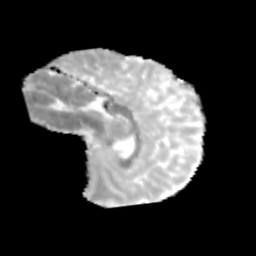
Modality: MD
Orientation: sagittal
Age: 13
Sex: male
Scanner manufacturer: siemens
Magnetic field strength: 3 T
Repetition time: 3.8 s
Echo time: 0.07 s